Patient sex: M
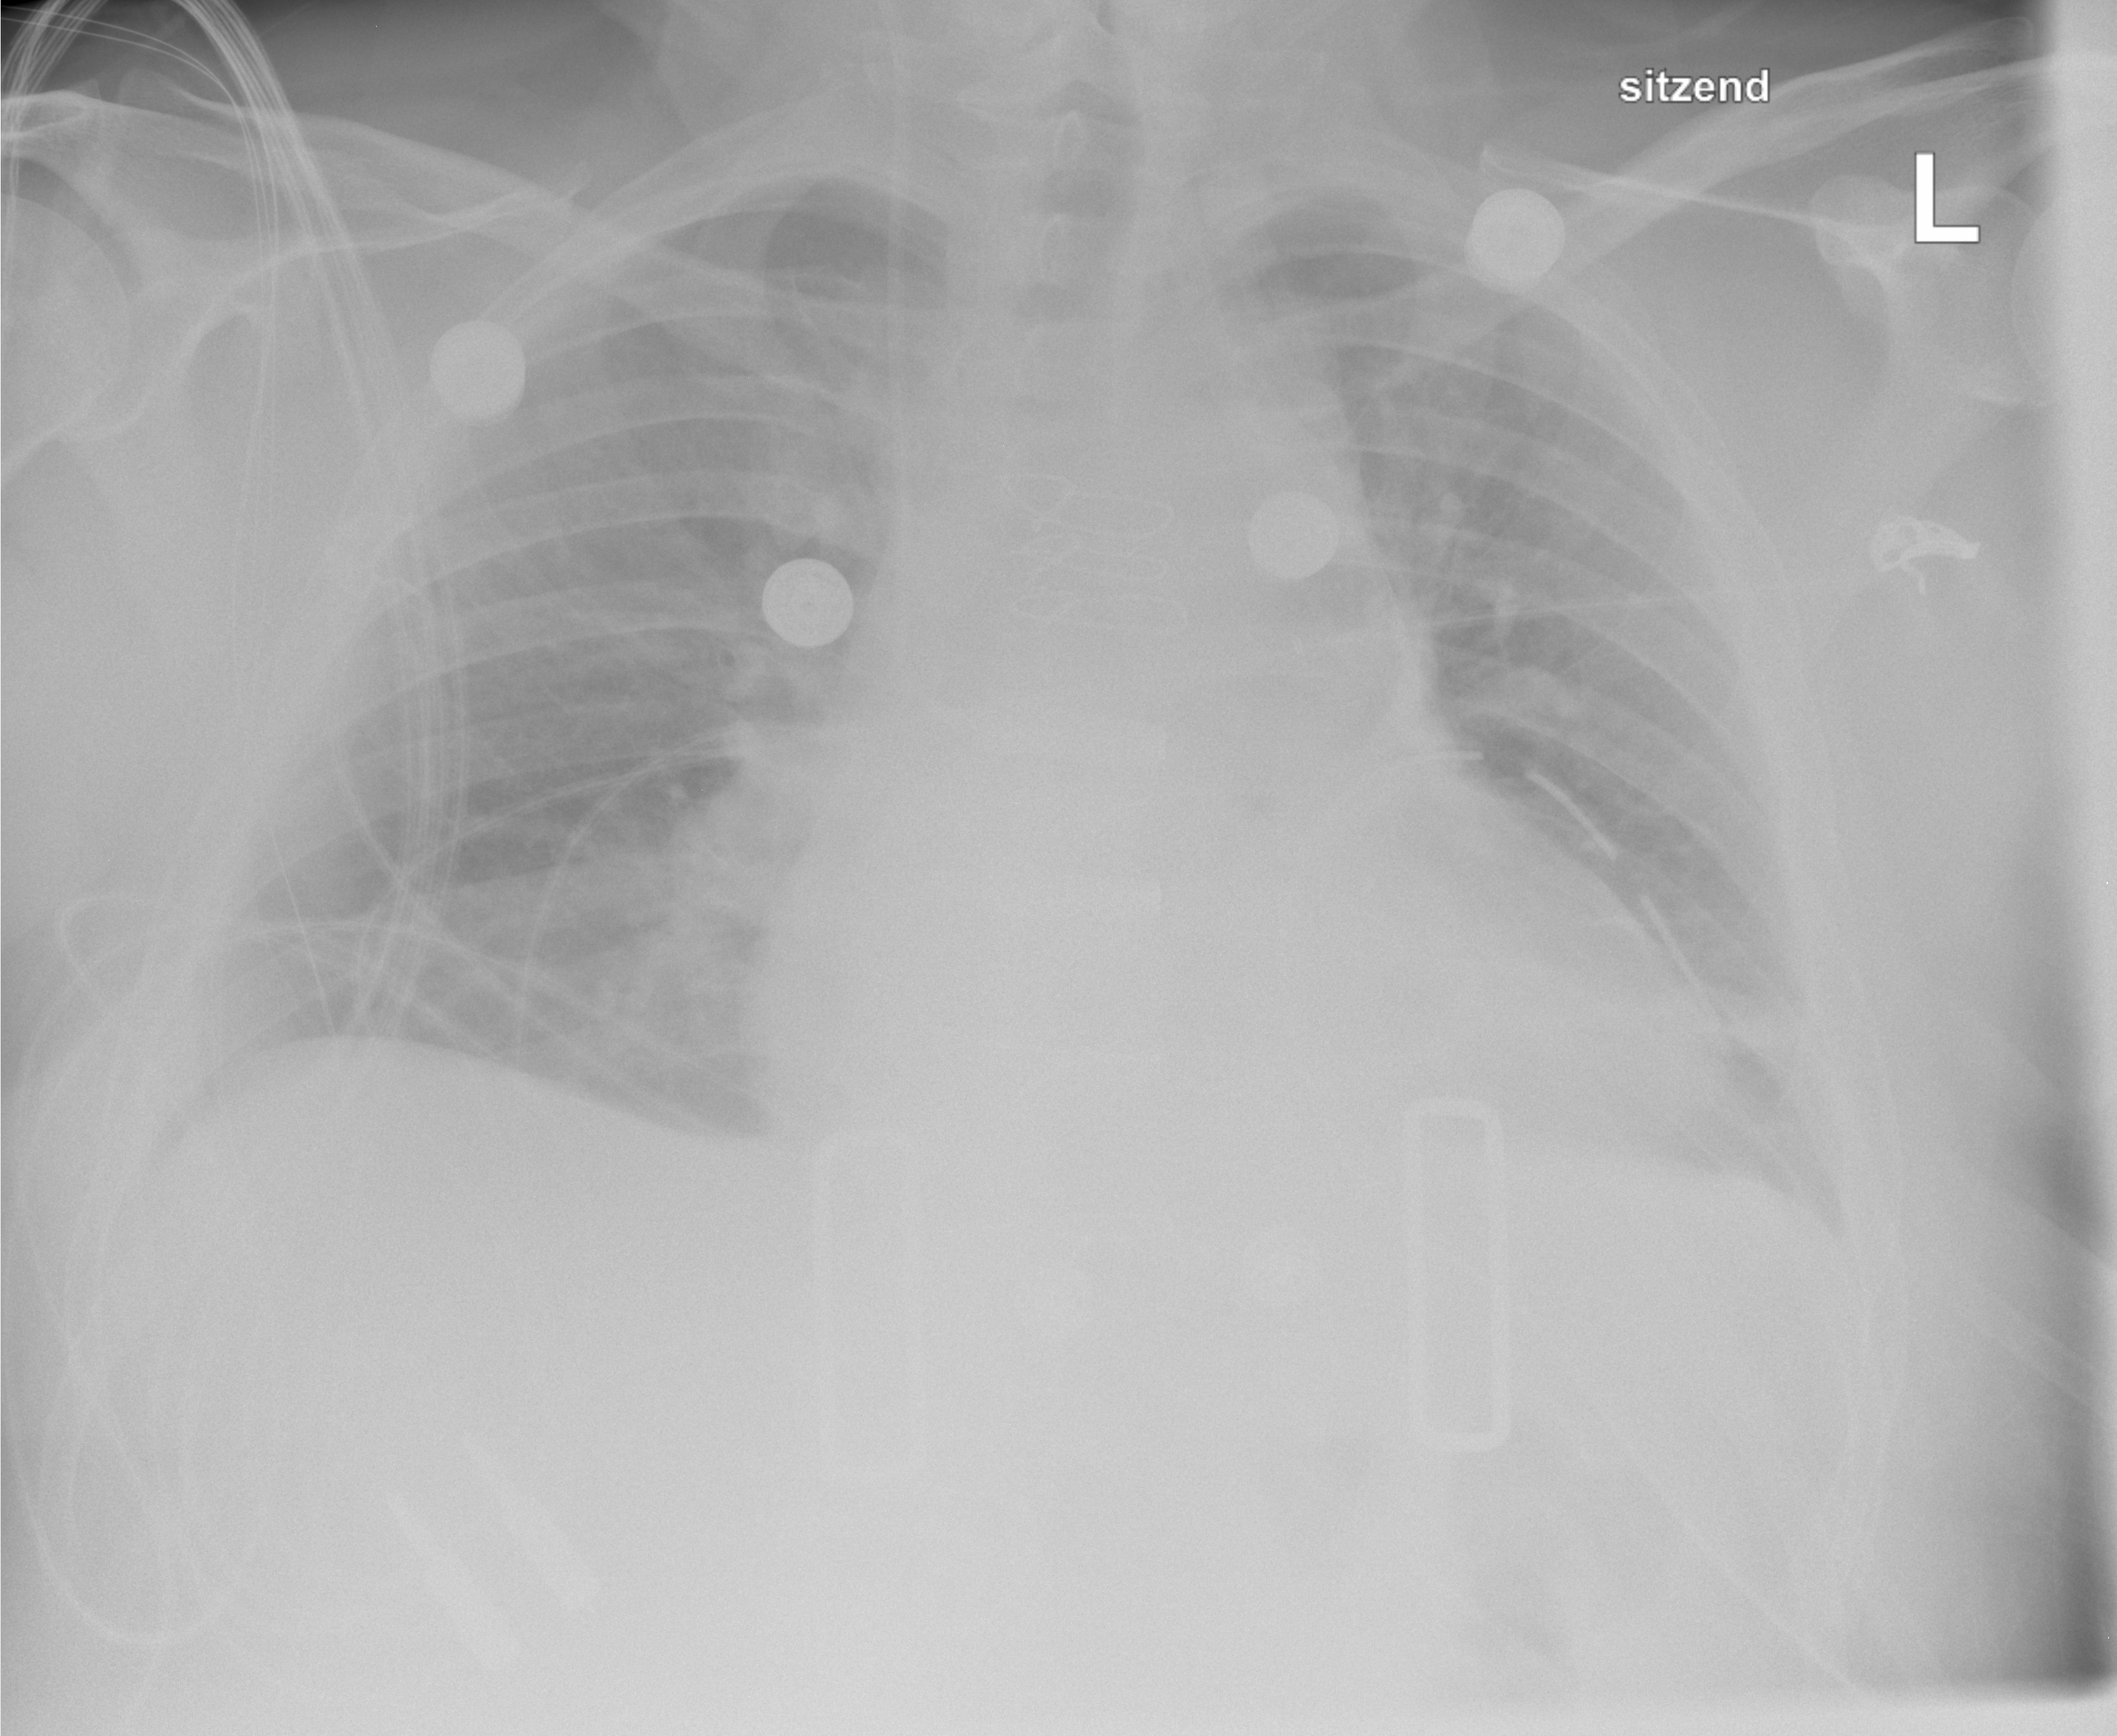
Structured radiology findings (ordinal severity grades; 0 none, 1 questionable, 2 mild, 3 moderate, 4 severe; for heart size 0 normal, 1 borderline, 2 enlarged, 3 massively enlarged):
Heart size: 2
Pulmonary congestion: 0
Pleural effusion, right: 0
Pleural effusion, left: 0
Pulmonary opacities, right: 0
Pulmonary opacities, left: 0
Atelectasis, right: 0
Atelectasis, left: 2